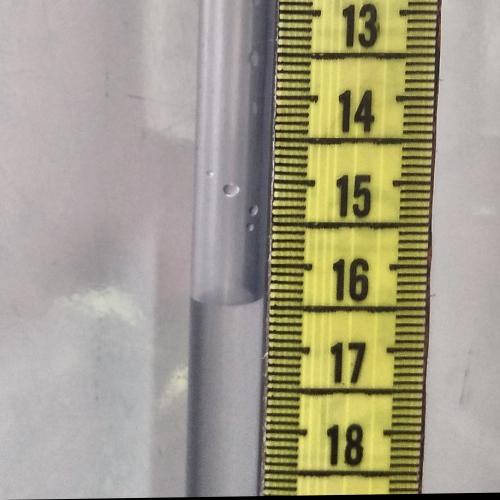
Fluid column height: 16.4 cm